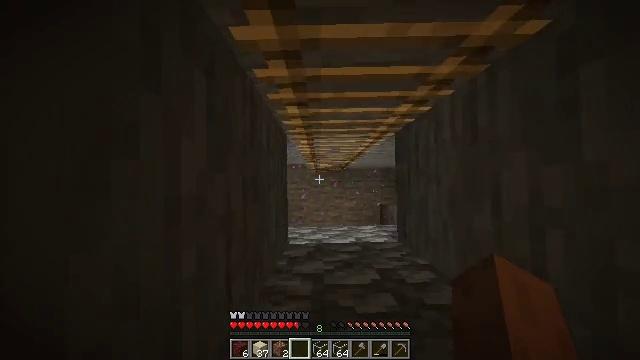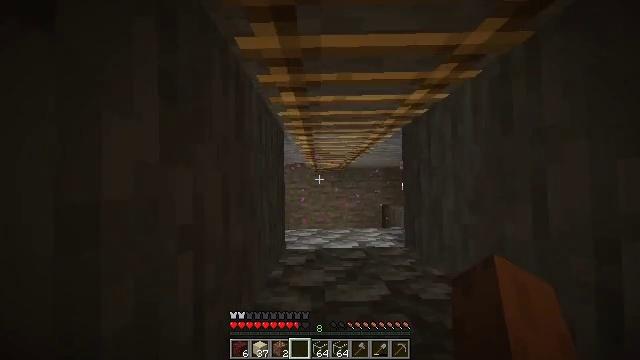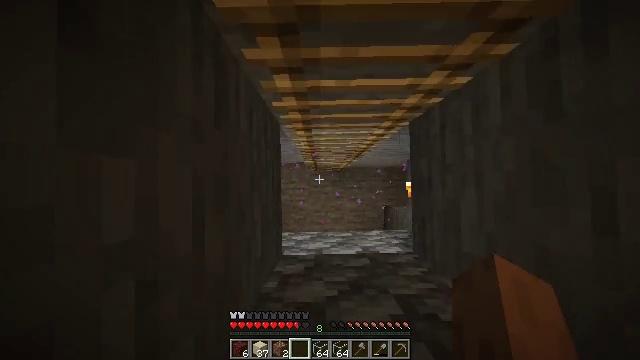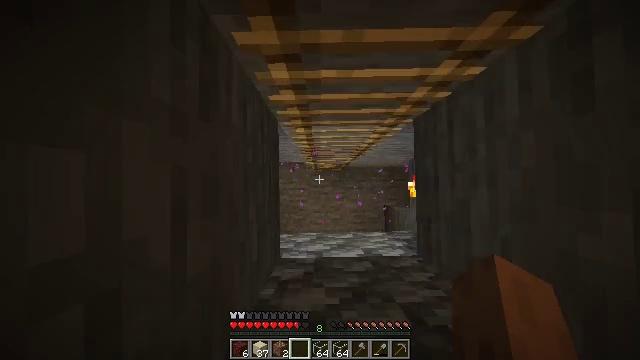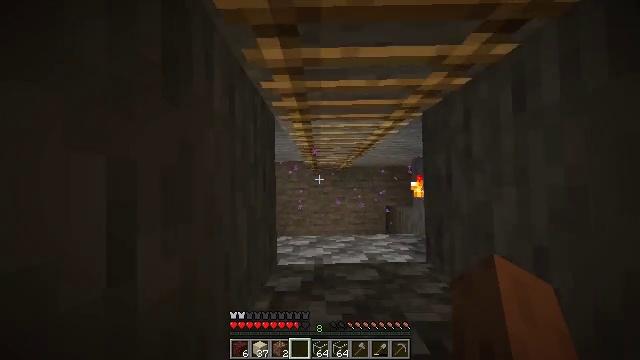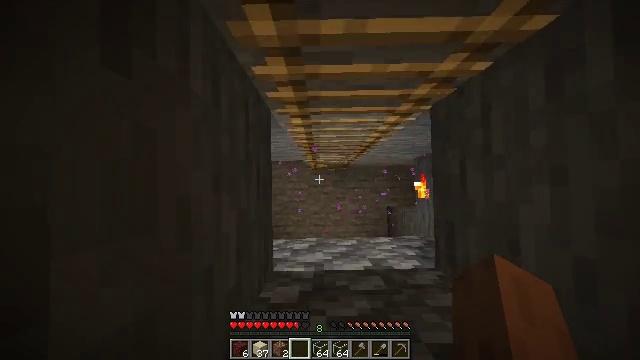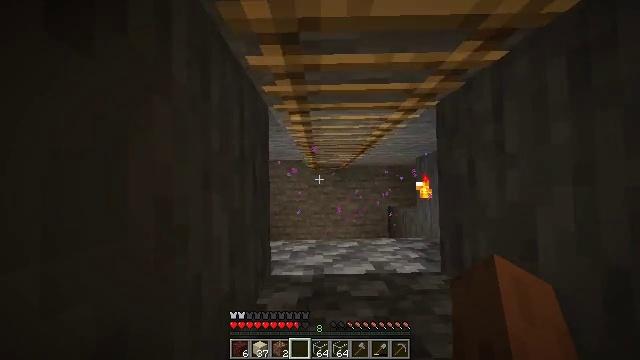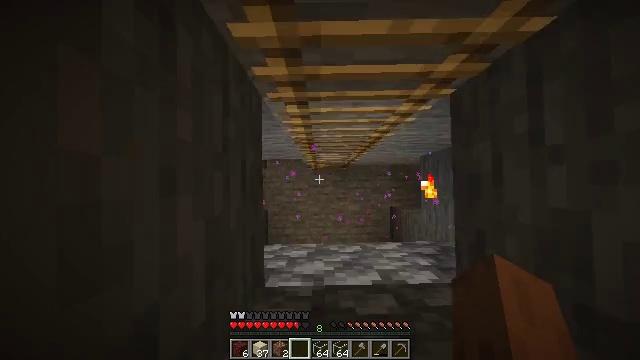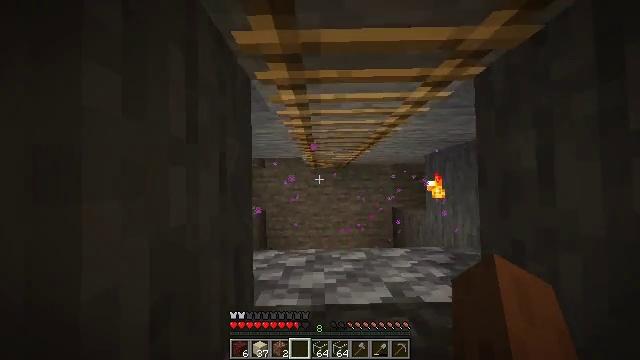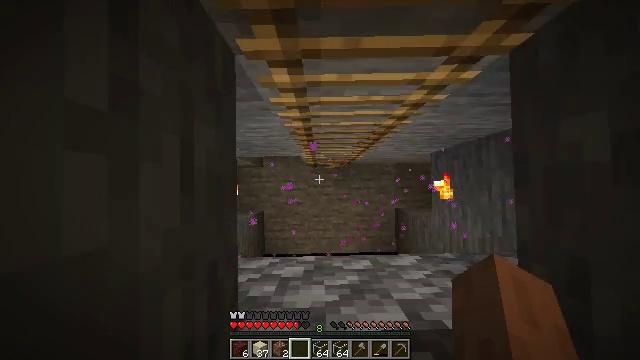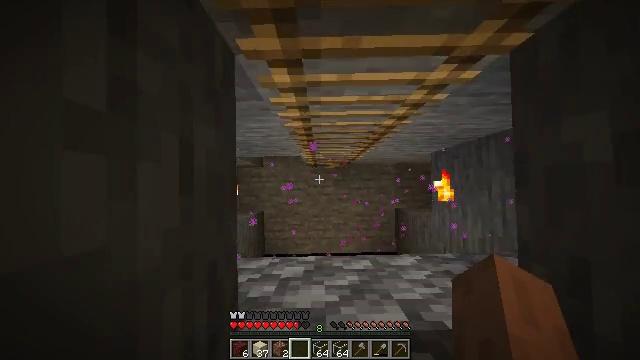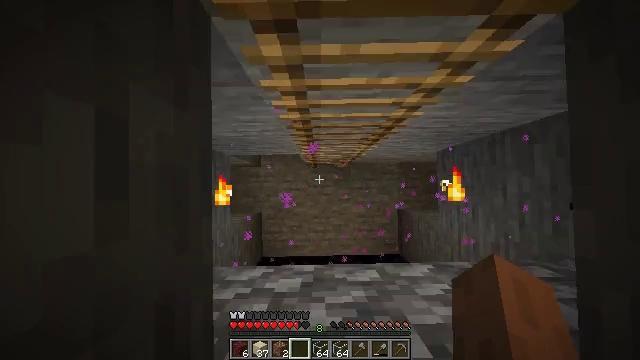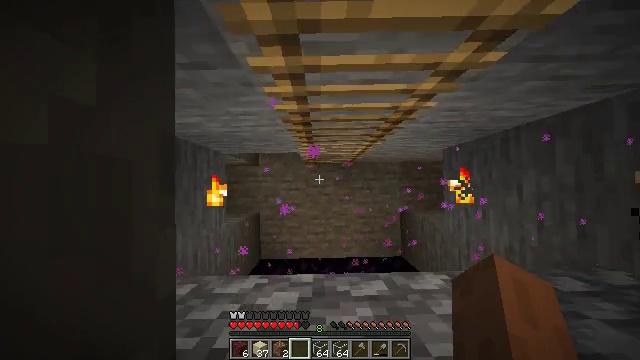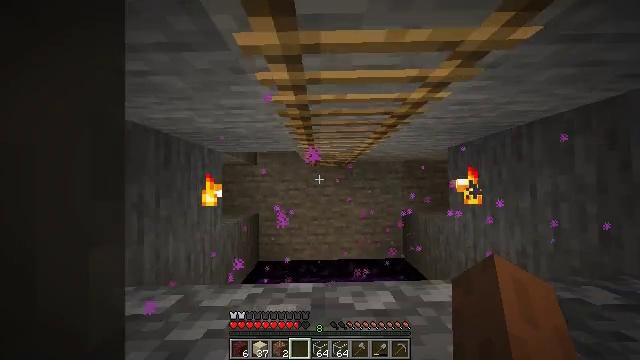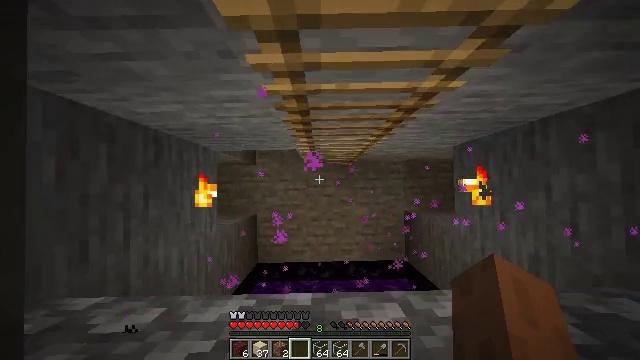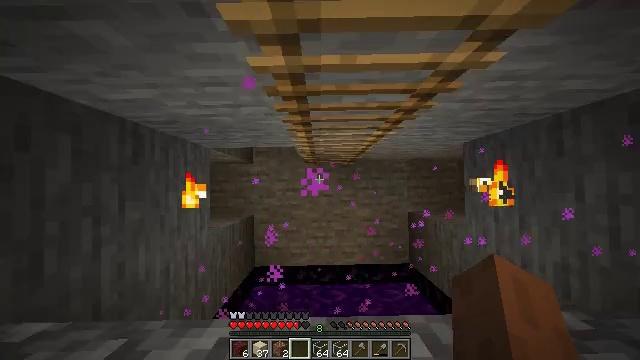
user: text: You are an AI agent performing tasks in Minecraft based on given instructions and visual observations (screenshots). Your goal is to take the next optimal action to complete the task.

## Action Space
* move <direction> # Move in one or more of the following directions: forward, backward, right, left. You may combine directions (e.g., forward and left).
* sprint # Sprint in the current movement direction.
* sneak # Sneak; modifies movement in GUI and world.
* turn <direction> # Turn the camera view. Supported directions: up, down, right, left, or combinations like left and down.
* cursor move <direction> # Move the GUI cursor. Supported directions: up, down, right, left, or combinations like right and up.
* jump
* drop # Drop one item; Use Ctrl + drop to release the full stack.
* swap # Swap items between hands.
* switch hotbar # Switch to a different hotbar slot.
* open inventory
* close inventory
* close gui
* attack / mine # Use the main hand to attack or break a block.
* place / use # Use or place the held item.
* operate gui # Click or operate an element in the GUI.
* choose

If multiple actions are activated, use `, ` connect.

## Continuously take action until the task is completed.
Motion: motion action
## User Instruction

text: Attack the hopper to gather it.
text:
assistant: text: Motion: no_op
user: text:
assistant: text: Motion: no_op
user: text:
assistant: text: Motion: no_op
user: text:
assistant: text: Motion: no_op
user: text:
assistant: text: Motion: no_op
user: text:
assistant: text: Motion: no_op
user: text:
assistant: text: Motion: no_op
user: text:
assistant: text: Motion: no_op
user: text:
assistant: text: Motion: no_op
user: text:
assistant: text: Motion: no_op
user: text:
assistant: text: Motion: no_op
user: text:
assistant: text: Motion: no_op
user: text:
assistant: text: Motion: no_op
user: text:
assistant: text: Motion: no_op
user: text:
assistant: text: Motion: no_op
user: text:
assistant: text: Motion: no_op
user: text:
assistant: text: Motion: no_op
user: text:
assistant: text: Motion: no_op
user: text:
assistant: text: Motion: no_op
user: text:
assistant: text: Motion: no_op
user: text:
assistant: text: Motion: no_op
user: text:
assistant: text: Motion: no_op
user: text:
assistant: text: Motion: no_op
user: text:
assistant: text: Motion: no_op
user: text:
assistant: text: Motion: turn right and down
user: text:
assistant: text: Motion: turn right
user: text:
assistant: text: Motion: turn right
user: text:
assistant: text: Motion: turn right and up
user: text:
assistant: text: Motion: turn right and up
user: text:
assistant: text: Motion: turn right